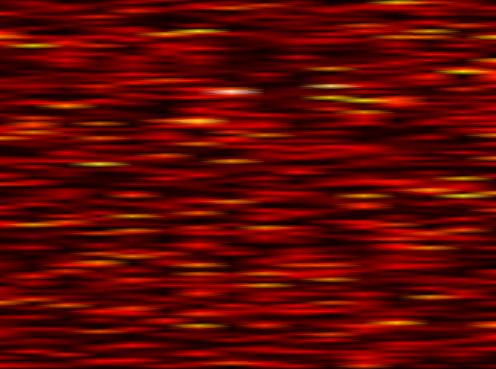
Label: OFDM